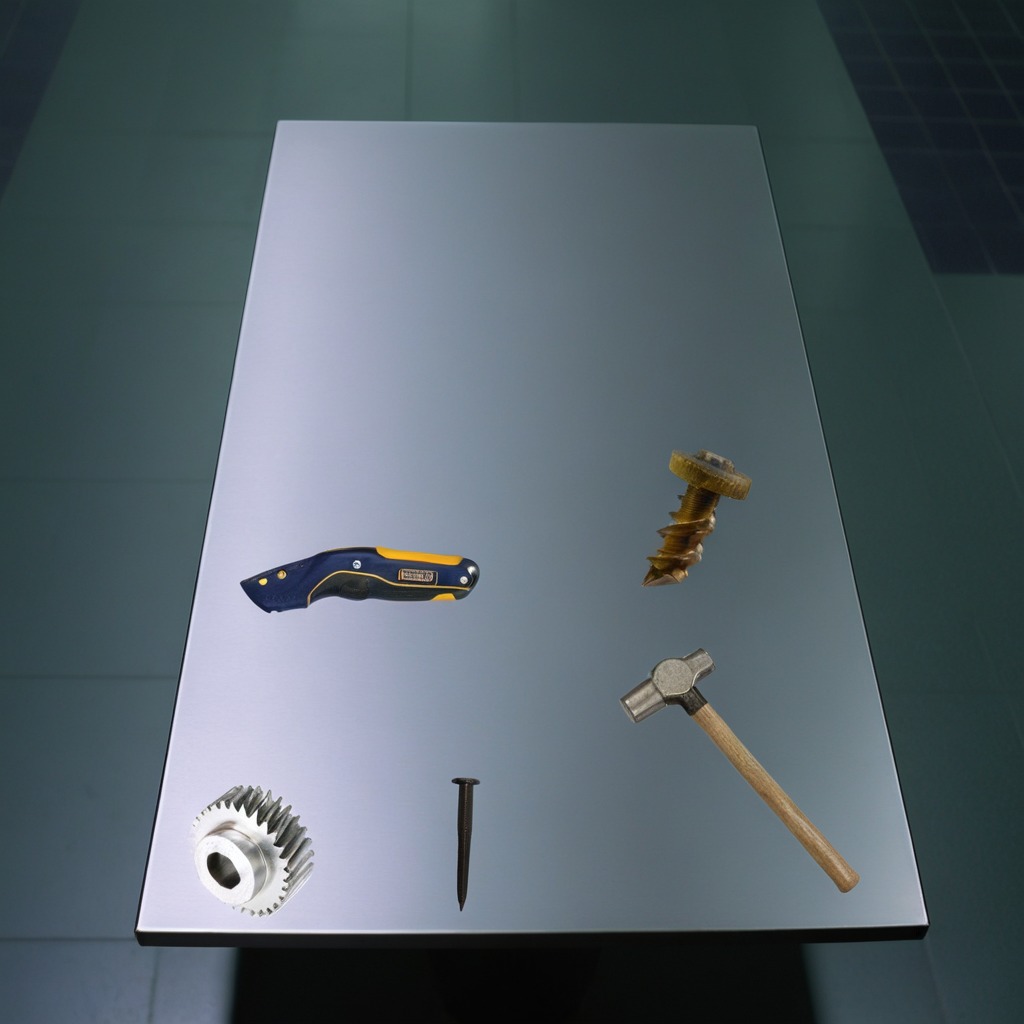
A steel gear with teeth, a utility knife, a metal machine screw, an iron nail, and a hammer are lying on the clean empty table in a railway signal maintenance room.